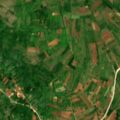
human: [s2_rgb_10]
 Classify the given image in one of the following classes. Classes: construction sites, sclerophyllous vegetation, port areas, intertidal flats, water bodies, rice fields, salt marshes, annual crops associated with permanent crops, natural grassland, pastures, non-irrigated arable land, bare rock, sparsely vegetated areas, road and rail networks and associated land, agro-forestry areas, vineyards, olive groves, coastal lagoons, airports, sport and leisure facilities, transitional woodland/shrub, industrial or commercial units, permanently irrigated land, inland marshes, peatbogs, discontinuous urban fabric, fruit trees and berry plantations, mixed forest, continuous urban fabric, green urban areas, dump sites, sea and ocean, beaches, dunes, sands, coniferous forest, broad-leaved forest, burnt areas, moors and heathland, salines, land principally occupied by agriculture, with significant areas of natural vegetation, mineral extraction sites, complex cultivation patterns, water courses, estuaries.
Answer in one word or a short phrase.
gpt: non-irrigated arable land, complex cultivation patterns, land principally occupied by agriculture, with significant areas of natural vegetation, broad-leaved forest